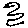
Label: bird